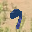
Label: 9